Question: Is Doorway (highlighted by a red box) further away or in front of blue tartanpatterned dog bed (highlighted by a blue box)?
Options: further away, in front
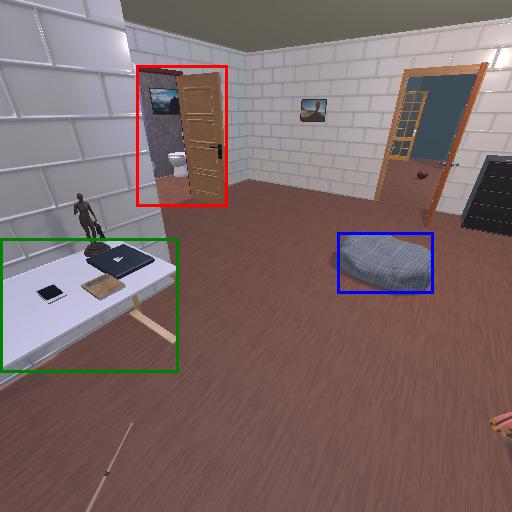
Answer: further away